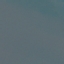
Land use / land cover class: SeaLake